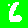
Digit: 6